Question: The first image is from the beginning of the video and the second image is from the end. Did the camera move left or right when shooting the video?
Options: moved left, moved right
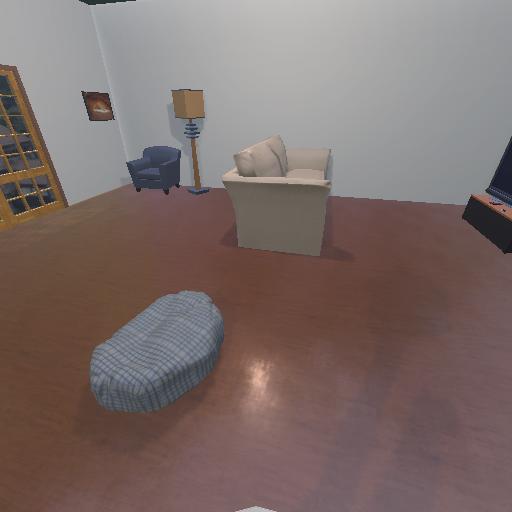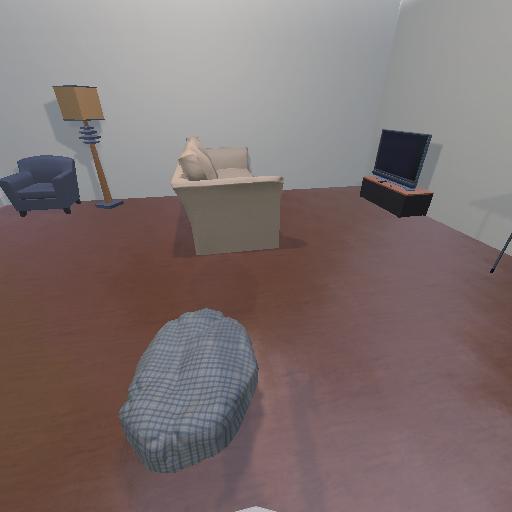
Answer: moved left